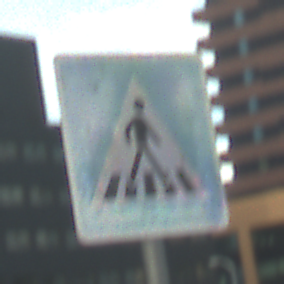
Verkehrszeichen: FussgaengerueberwegLinks
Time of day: MorningAfternoon
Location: Outdoor (Urban)
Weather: PartlyCloudy
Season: NotSpecified
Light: Natural